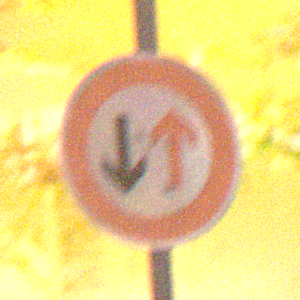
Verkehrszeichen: VorrangDesGegenverkehrs
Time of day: Night
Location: Outdoor (Nature)
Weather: Clear
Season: NotSpecified
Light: Natural